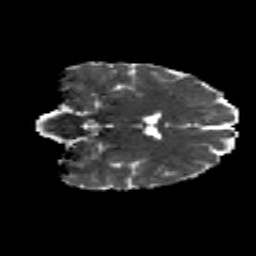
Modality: MD
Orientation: coronal
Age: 26
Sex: female
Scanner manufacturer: siemens
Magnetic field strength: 3 T
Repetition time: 8.8 s
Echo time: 0.085 s